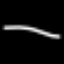
Label: line